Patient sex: M
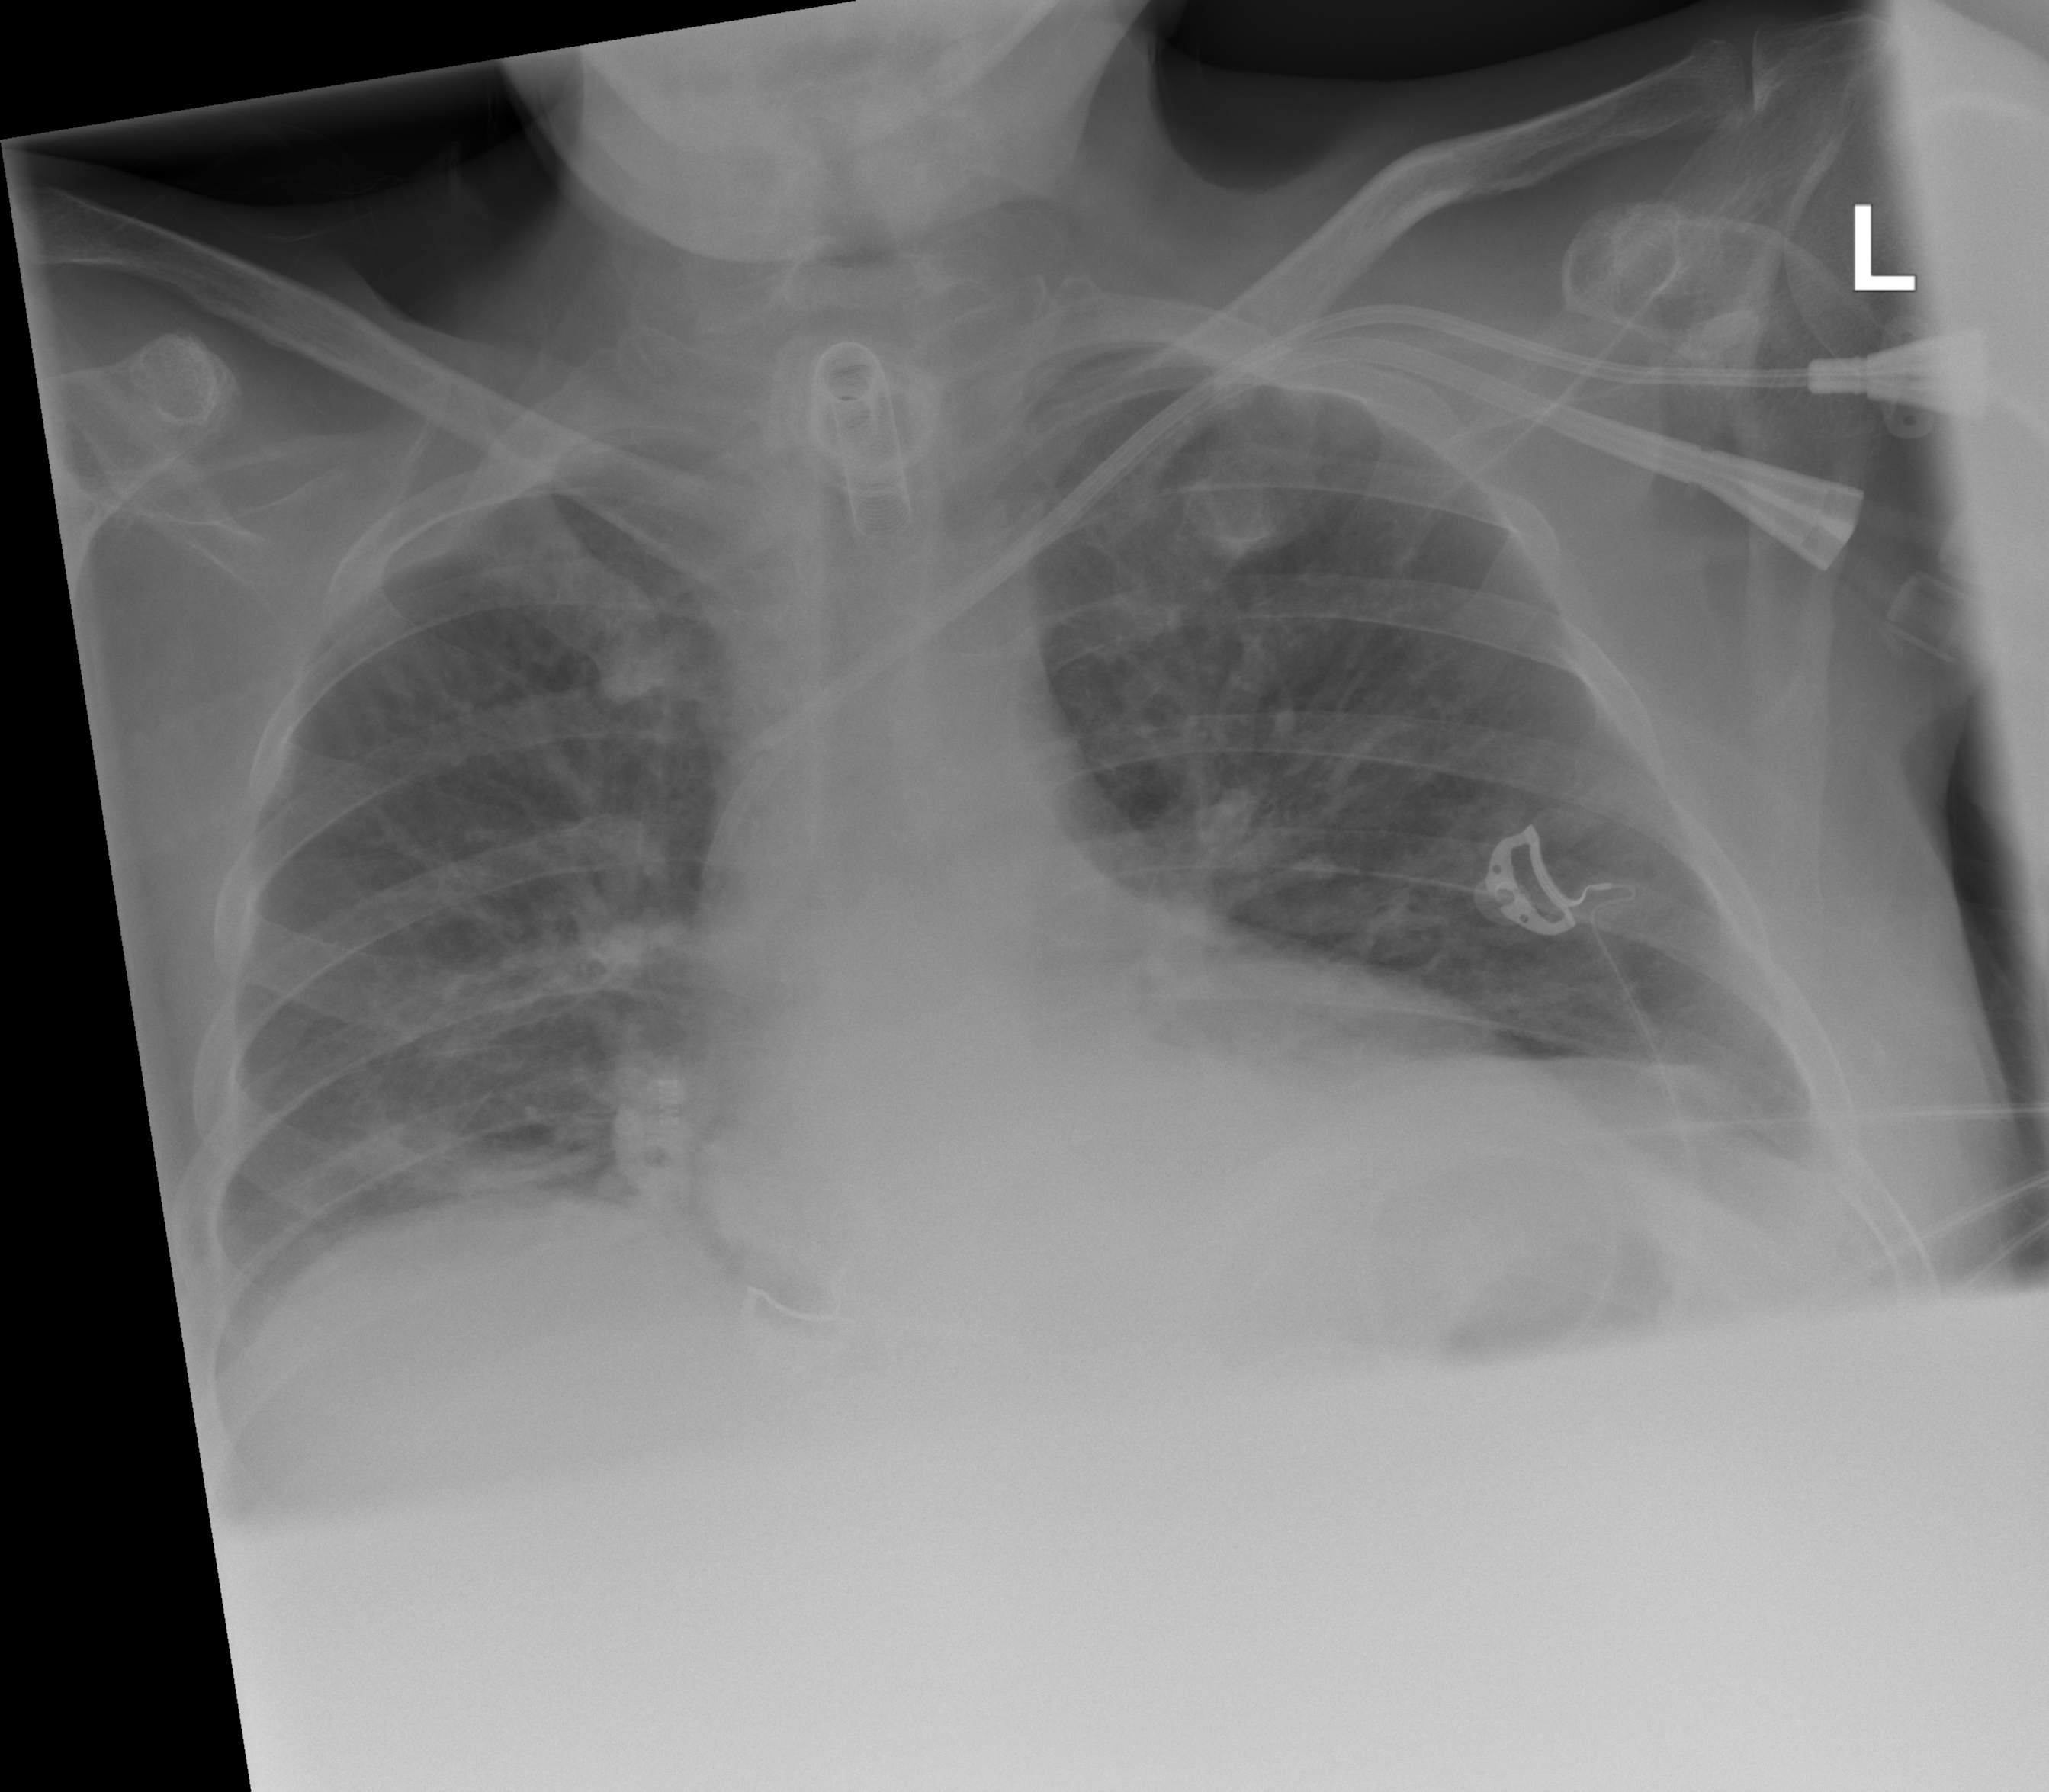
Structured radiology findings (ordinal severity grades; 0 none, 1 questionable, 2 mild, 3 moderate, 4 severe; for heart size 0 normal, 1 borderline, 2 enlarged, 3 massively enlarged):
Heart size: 2
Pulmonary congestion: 0
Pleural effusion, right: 0
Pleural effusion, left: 2
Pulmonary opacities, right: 2
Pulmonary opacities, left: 2
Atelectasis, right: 2
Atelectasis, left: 2